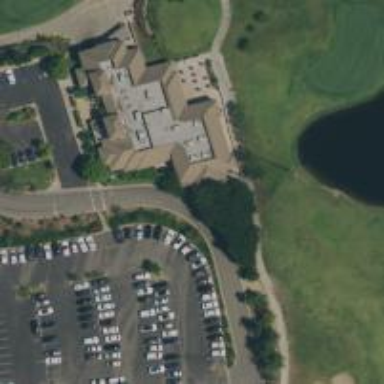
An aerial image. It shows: Path designated for golf carts.